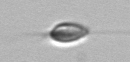
Label: Chrysochromulina